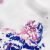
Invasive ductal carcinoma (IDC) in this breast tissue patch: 0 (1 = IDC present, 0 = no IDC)